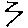
Label: zigzag